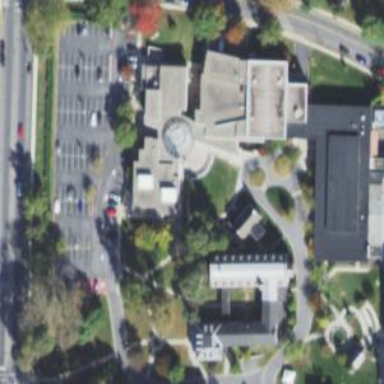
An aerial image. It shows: College building.